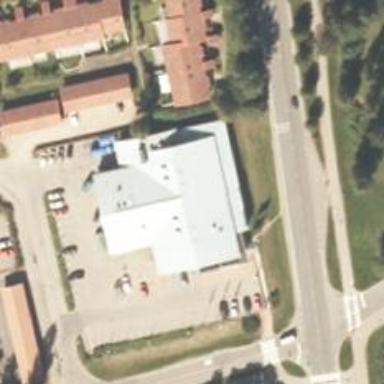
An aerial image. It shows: Convenience shop.